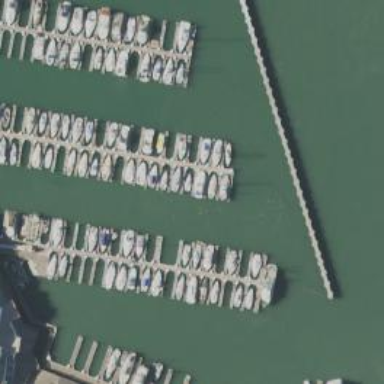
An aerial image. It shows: Man-made pier.